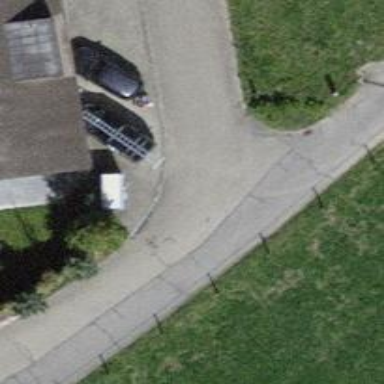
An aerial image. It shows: Residential road.